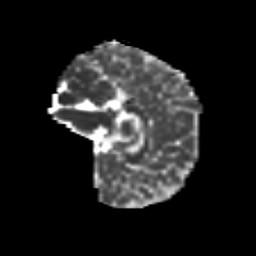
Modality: MD
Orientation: sagittal
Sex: female
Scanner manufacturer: siemens
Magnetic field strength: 3 T
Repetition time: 5 s
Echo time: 0.071 s